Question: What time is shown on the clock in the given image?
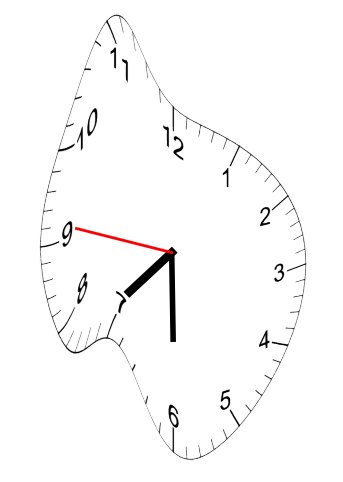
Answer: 07:29:46